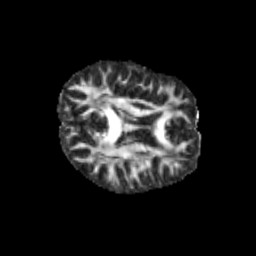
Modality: FA
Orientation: axial
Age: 12
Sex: male
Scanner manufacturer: siemens
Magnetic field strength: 3 T
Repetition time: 3.8 s
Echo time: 0.07 s